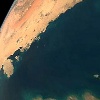
Label: water